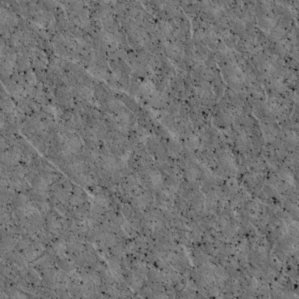
Label: non_frost